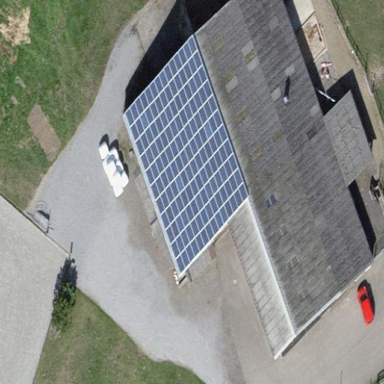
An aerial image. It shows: Solar power generator utilizing photovoltaic panels.